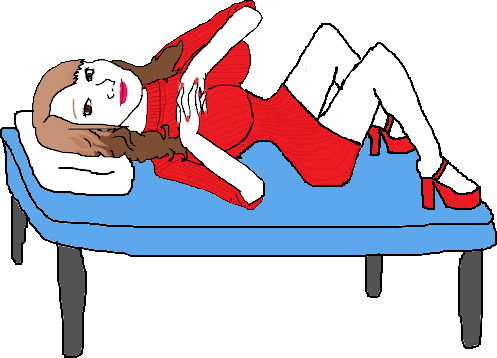
Label: 5_Abusive_Wife